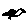
Label: bird